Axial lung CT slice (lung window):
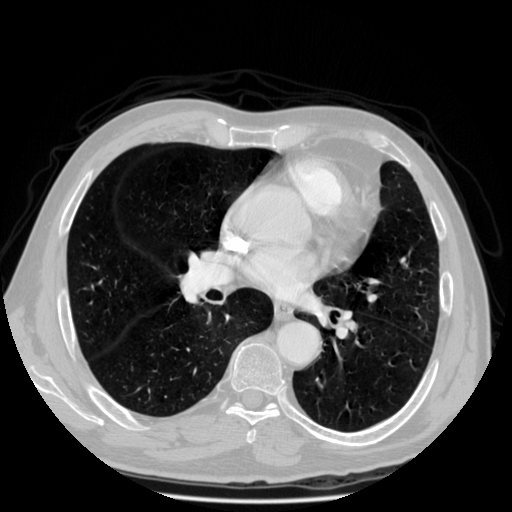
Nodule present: no